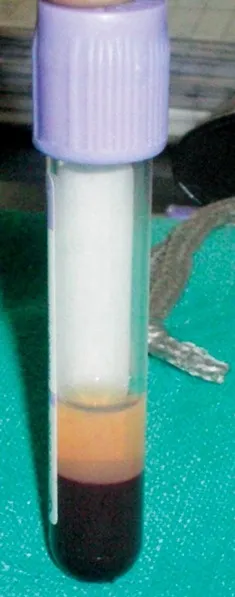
Three layers of PRP.
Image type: pathology (fish)